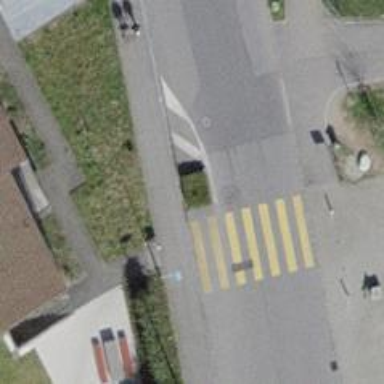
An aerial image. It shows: Uncontrolled zebra crossing with notable zebra markings.